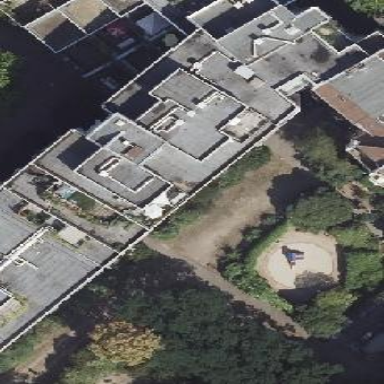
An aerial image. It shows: Part of building.